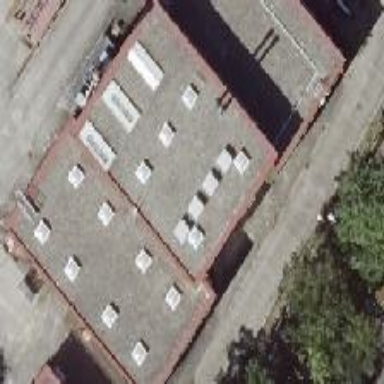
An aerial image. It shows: Service building.